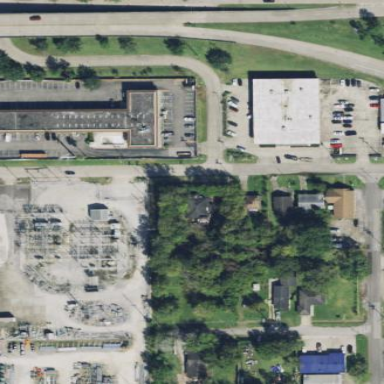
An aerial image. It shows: Outdoor distribution substation.